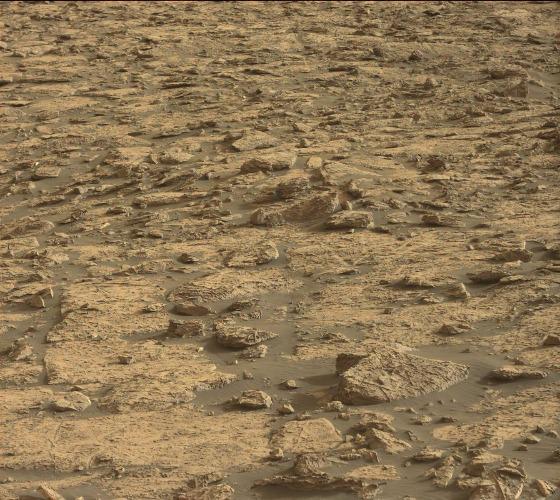
Terrain classes present: Bedrock, Gravel / Sand / Soil, Rock, Shadow